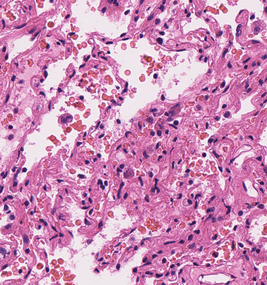
Tumor epithelial tissue: no
Tumor-associated stroma tissue: no
Normal tissue: yes